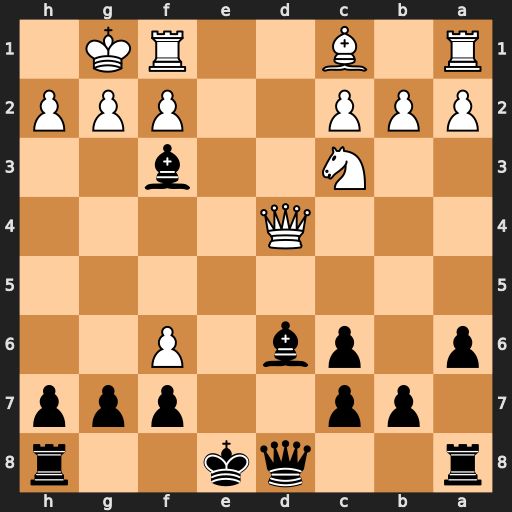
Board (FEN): r2qk2r/1pp2ppp/p1pb1P2/8/3Q4/2N2b2/PPP2PPP/R1B2RK1
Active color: b
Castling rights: kq
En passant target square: -
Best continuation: Bxh2+ Kxh2 Qxd4